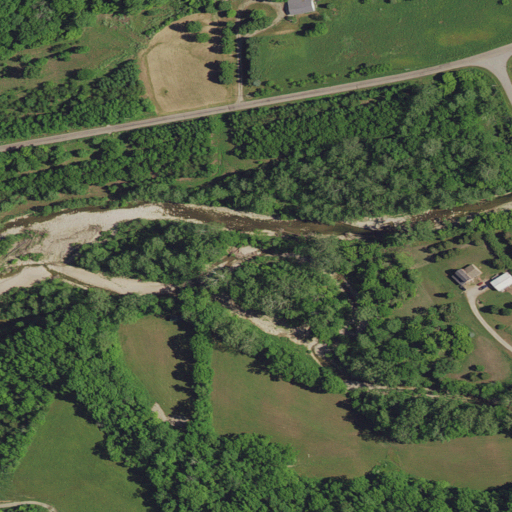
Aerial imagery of valley in Indiana named Possum Hollow containing pasture, deciduous forest, open development, mixed forest, low intensity development, woody wetlands, and medium intensity development